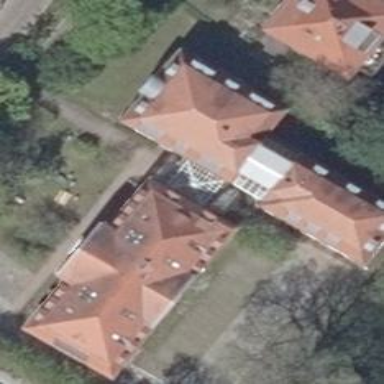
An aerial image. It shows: Red office building with hipped roof made of roof tiles.